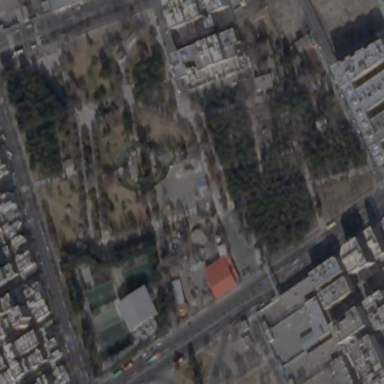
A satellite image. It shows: Park.